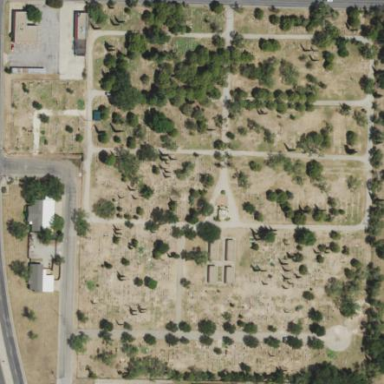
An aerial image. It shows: Cemetery.